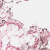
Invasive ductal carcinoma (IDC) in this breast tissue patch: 0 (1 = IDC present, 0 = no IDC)